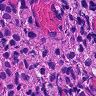
Metastatic tissue present: yes